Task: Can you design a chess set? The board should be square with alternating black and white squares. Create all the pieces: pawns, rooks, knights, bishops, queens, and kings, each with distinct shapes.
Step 4437:
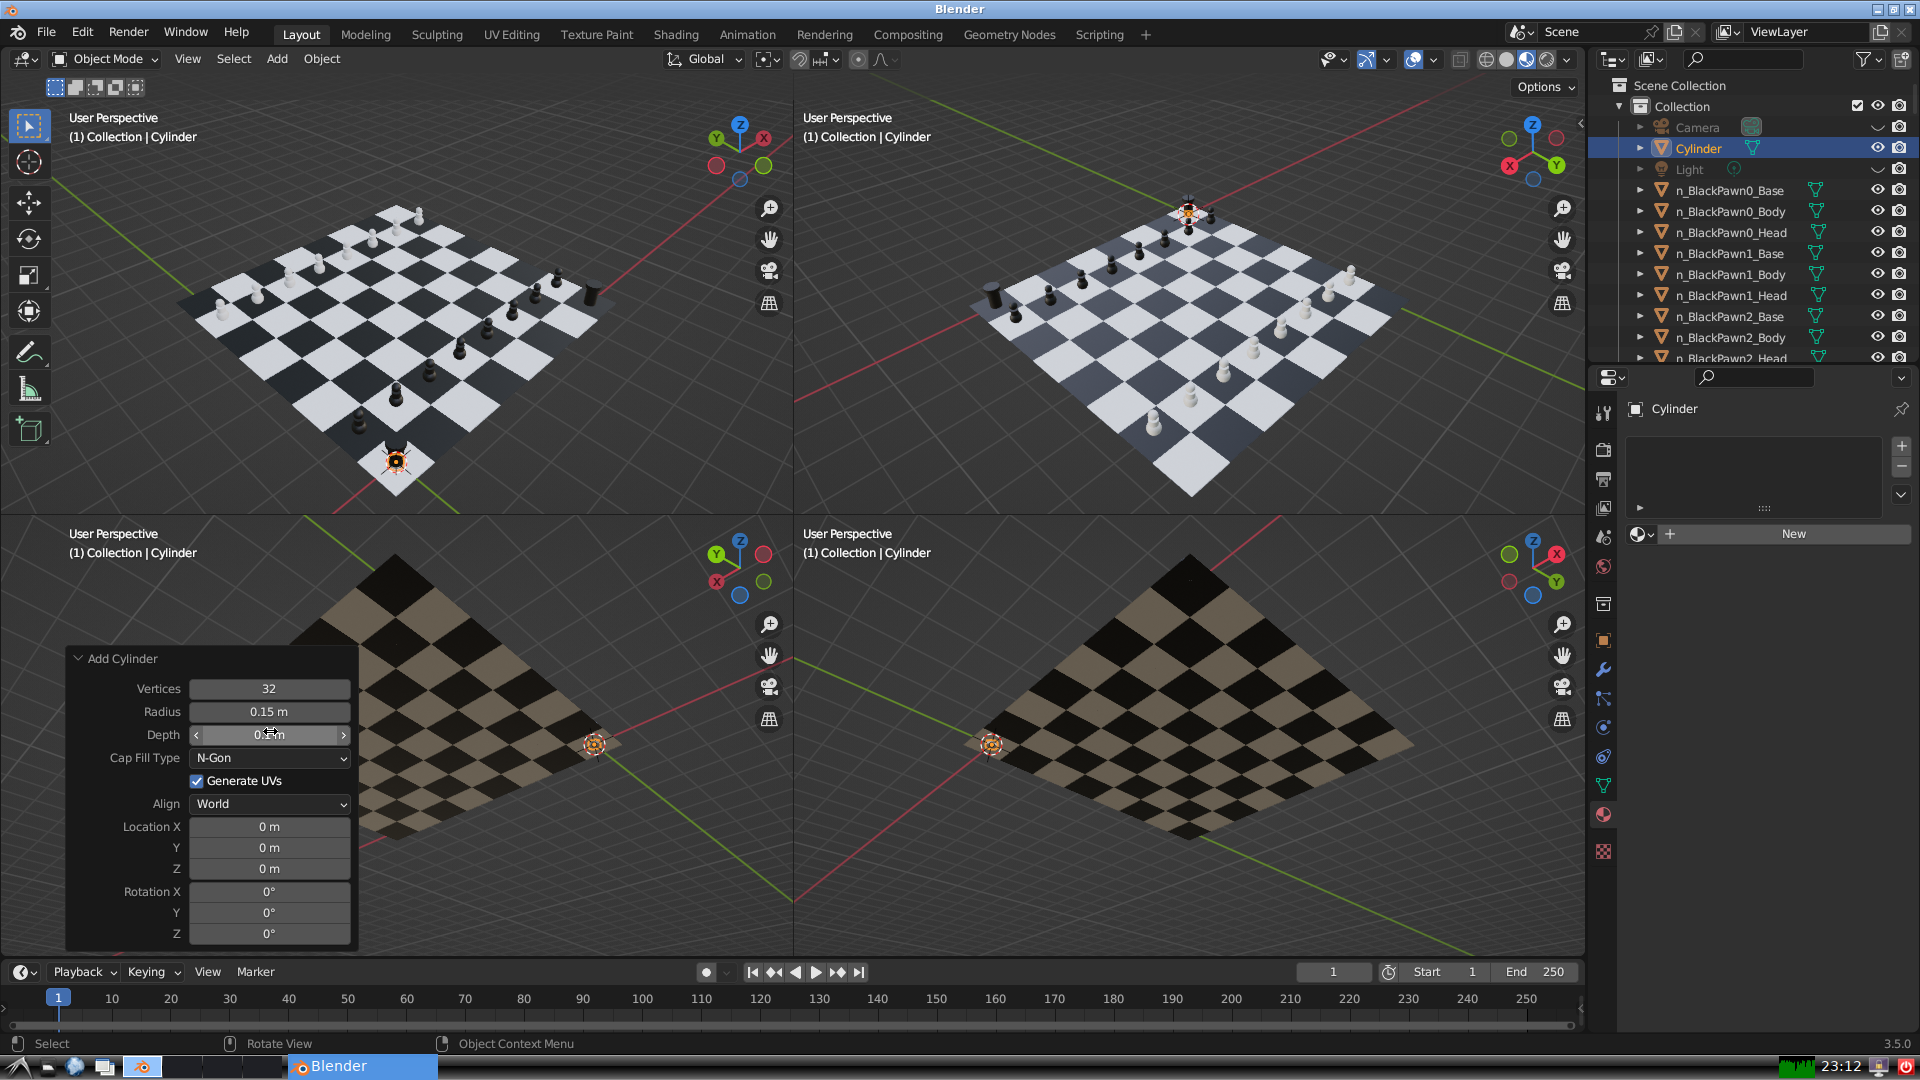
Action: click: no